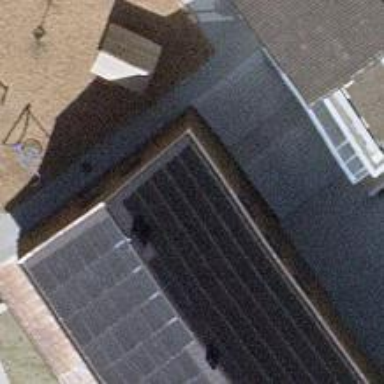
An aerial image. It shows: Solar power generator using photovoltaic panels.